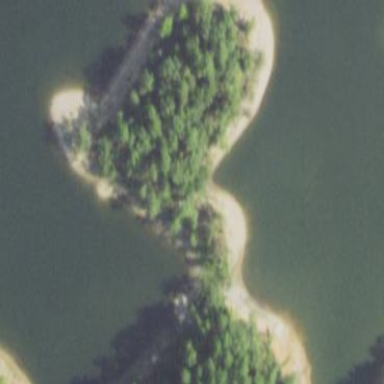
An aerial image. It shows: Islet covered with forest.